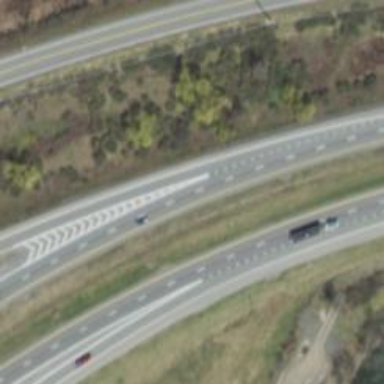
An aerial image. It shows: Asphalt motorway link.